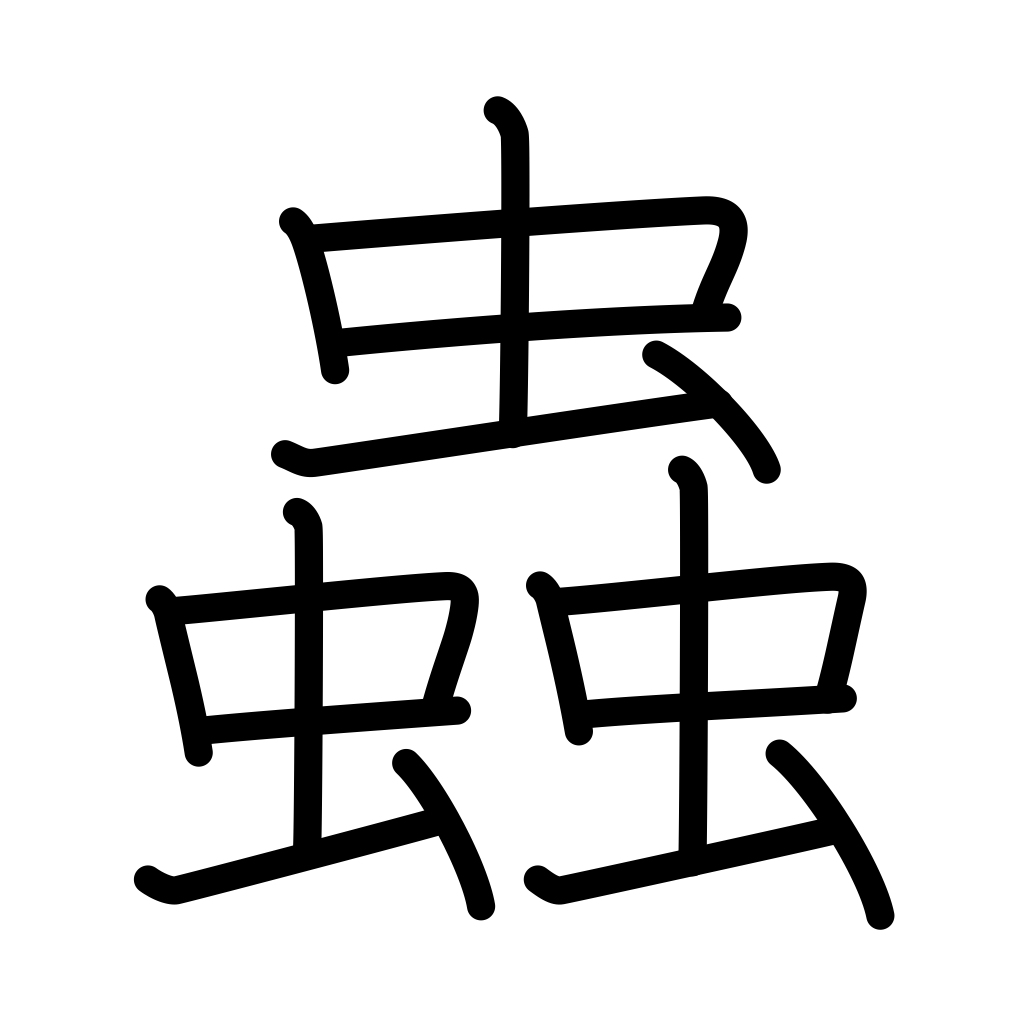
Meaning: insect, bug, temper